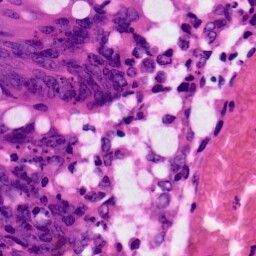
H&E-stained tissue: Colon